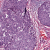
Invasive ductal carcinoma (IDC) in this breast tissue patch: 0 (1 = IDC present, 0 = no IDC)